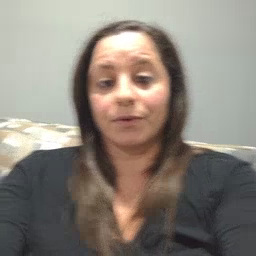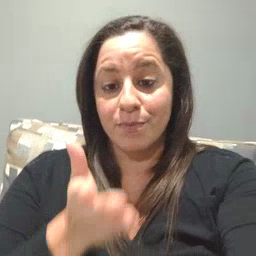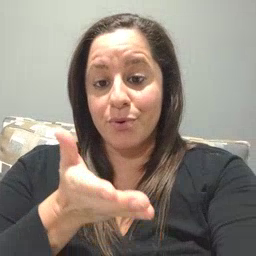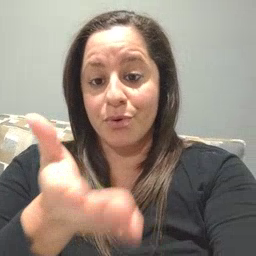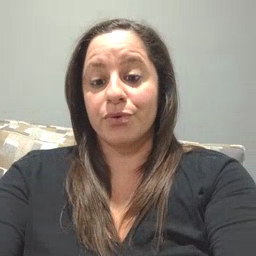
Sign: boat